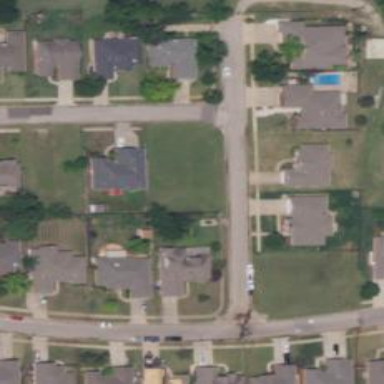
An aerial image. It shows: Residential road with sidewalk on the left side.